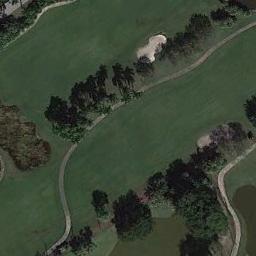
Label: golf_course